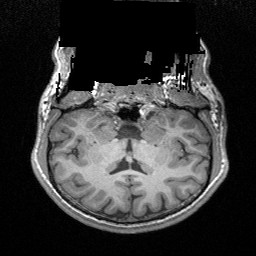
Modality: T1w
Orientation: sagittal